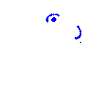
Particle: electron